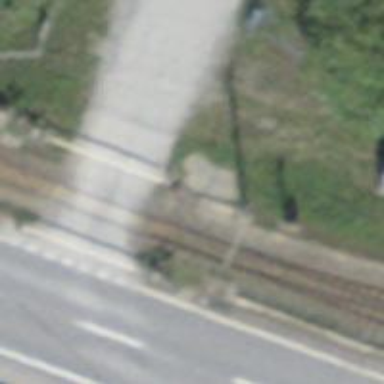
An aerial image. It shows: Railway switch.